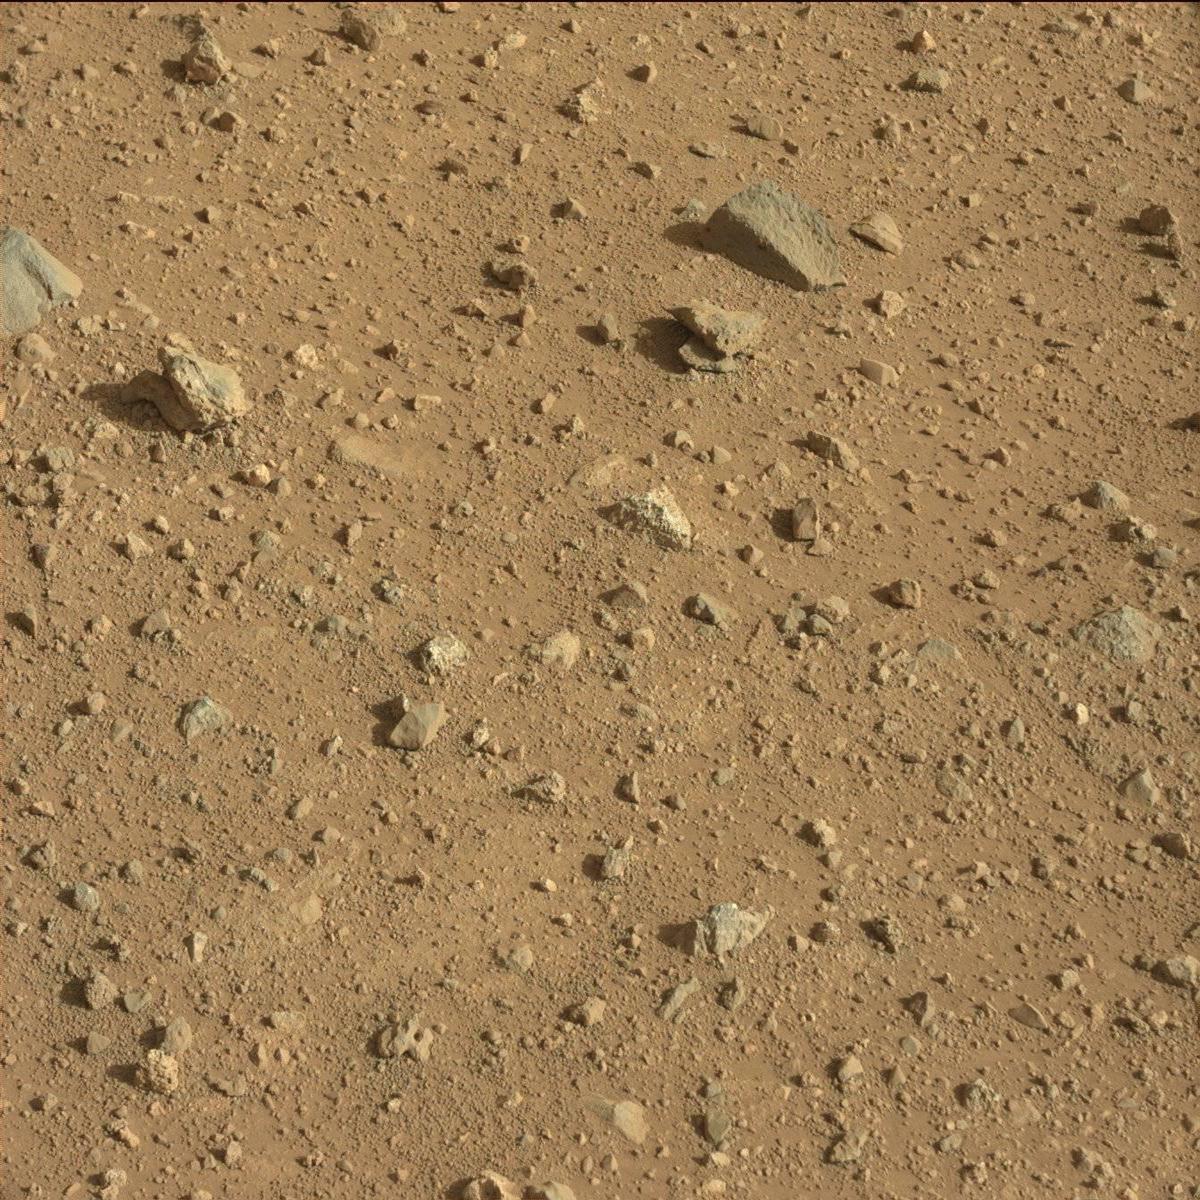
Terrain classes present: Bedrock, Rock, Sand / Soil